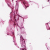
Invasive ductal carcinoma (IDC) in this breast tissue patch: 0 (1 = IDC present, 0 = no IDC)